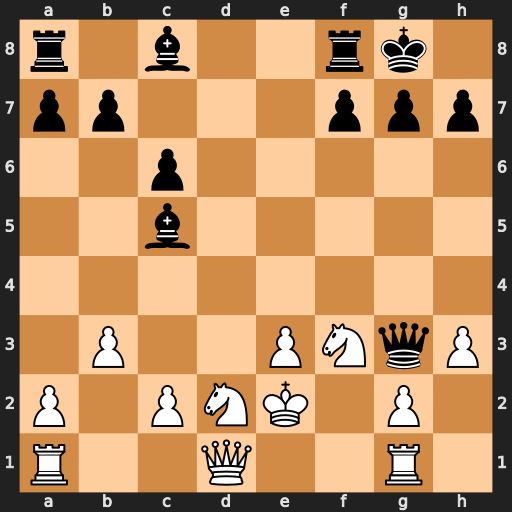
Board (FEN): r1b2rk1/pp3ppp/2p5/2b5/8/1P2PNqP/P1PNK1P1/R2Q2R1
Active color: w
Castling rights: -
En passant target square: -
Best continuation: Ne4 Qc7 Nxc5